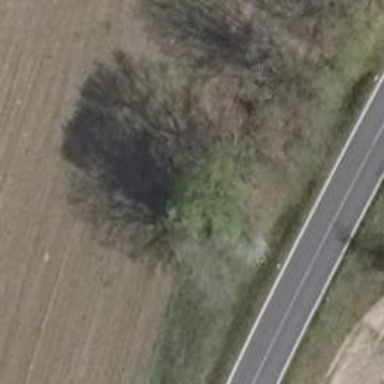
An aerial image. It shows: Row of deciduous broadleaved trees.